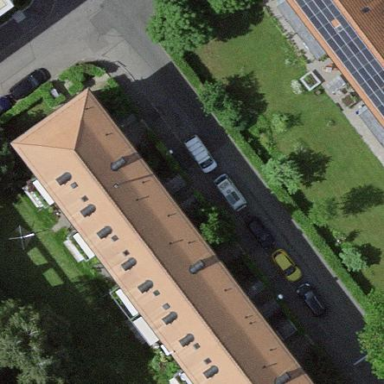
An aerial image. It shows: Apartment building with hipped roof.